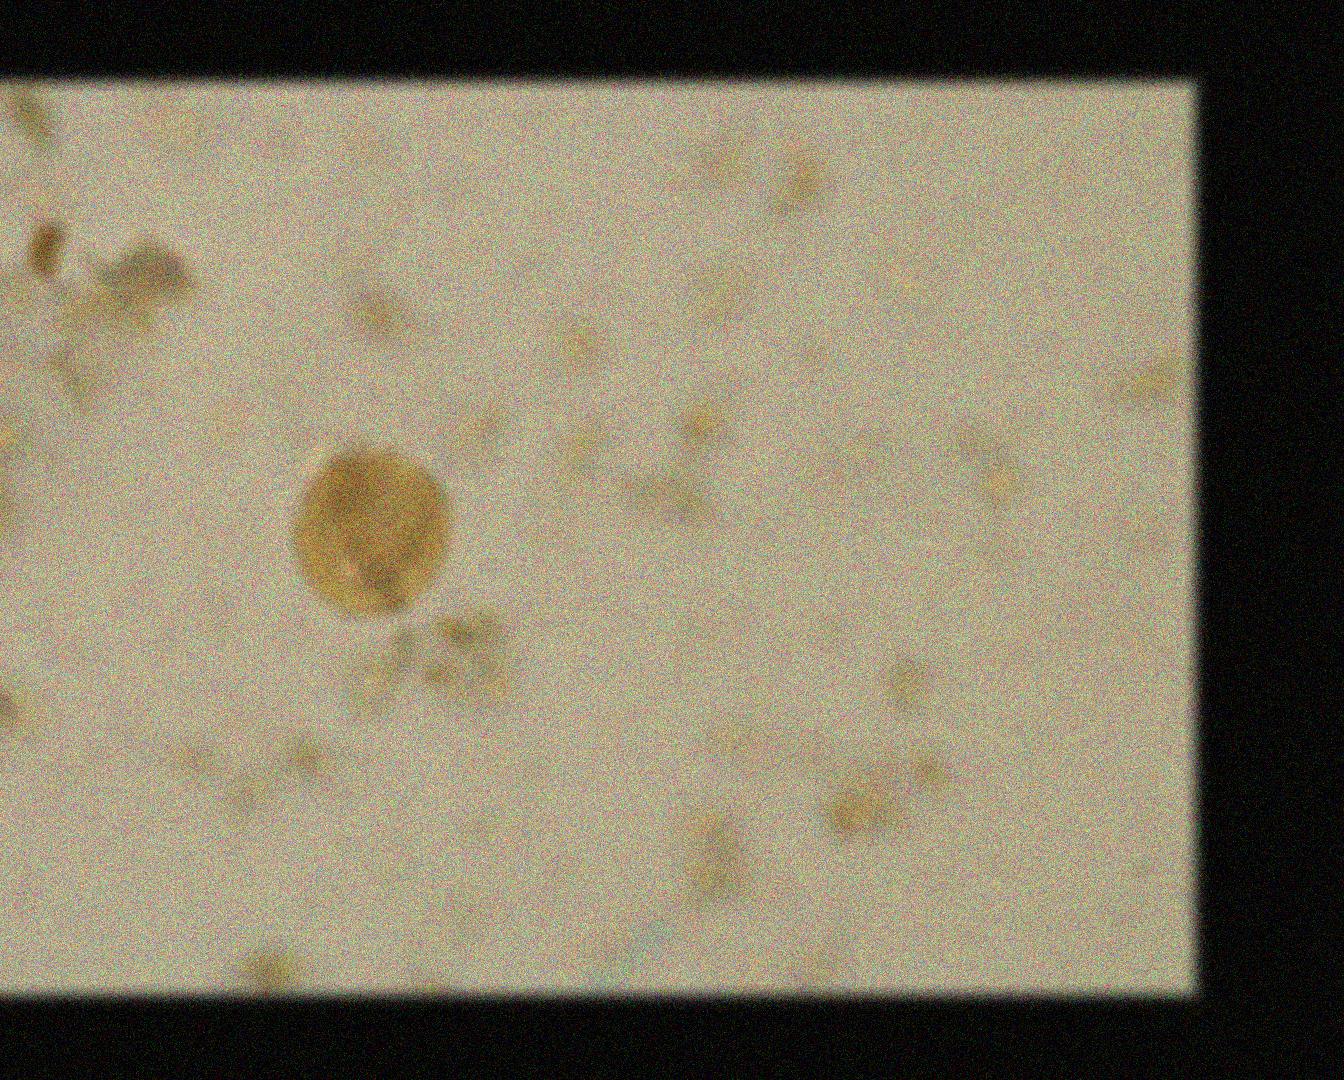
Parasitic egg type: Ascaris lumbricoides